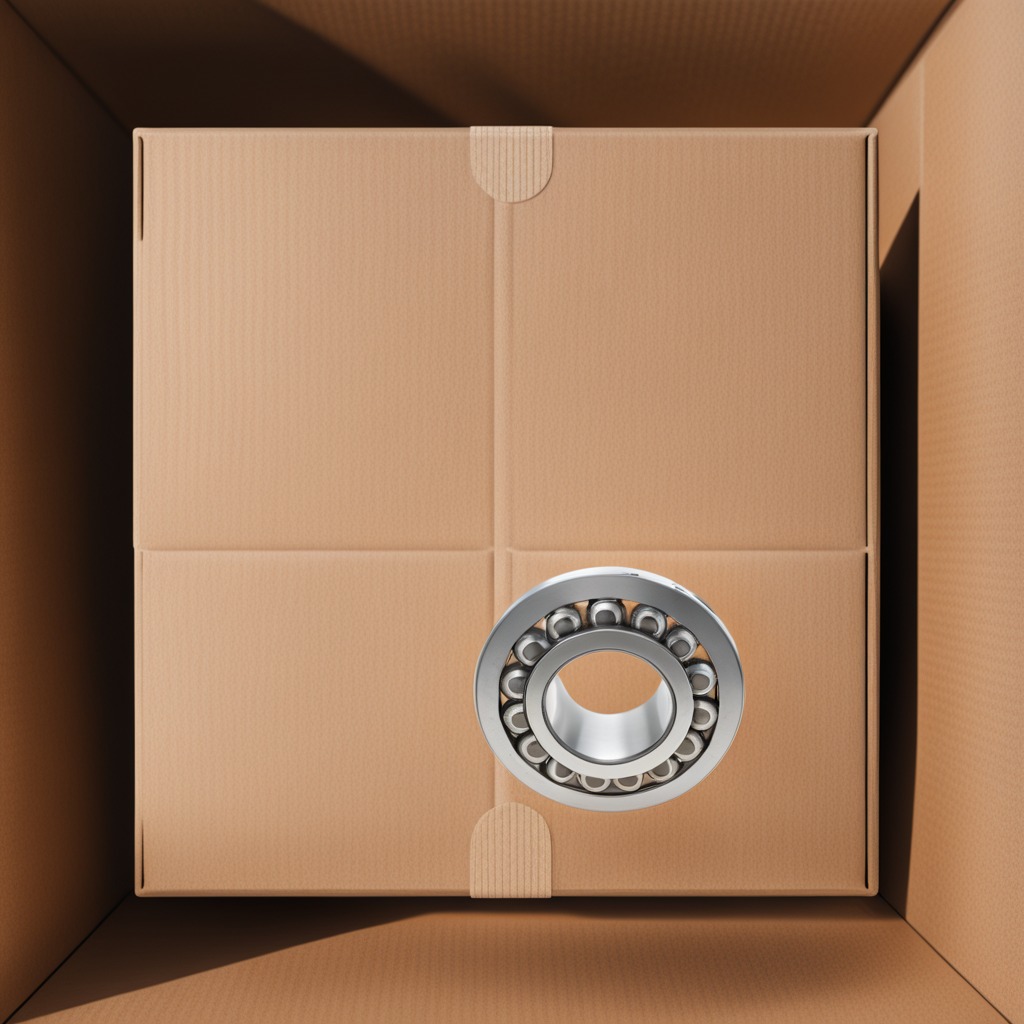
A metal ball bearing is lying on the cardboard surface.